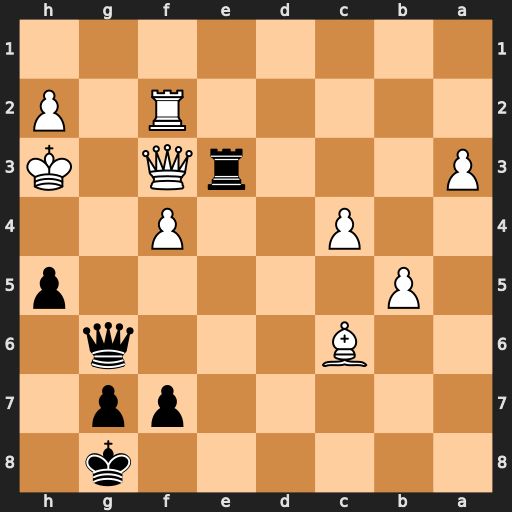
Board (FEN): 6k1/5pp1/2B3q1/1P5p/2P2P2/P3rQ1K/5R1P/8
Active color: b
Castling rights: -
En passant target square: -
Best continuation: Qg4#